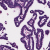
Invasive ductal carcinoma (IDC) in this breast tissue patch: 1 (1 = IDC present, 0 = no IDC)